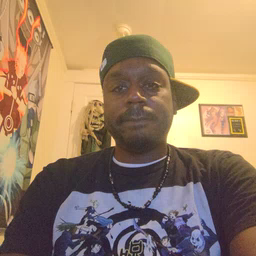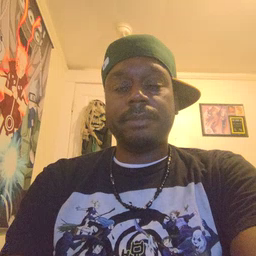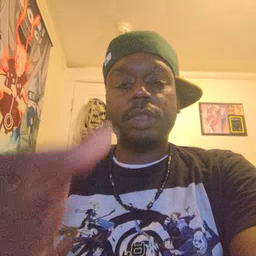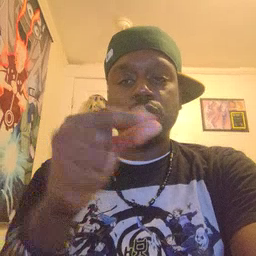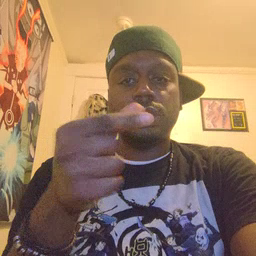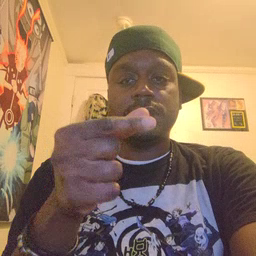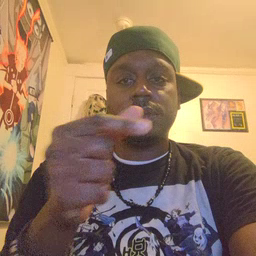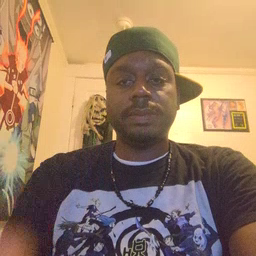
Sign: green